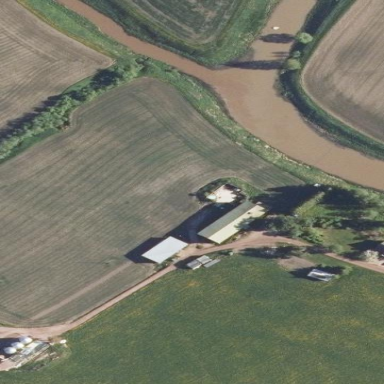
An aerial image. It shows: Farmyard area.